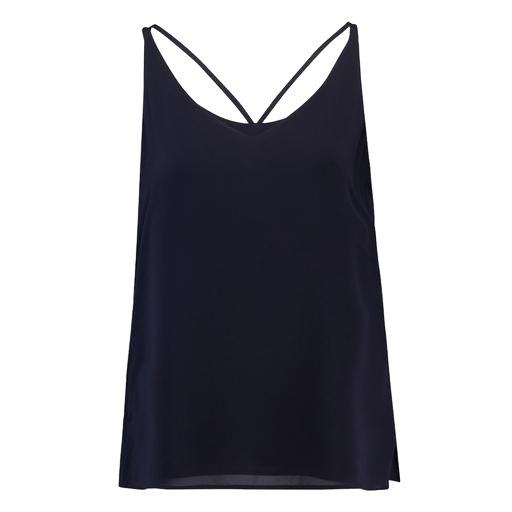
black cross-back vest, black tie-back strappy top, strappy v neck cami, white background